Interaction volume radius: 5 \u00c5
Interaction volume height: 25 \u00c5
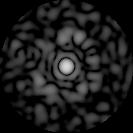
Disorder parameter: 0.7983